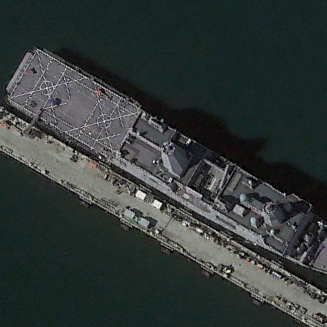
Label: combat